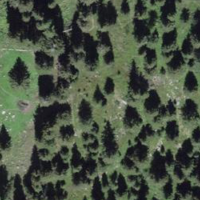
EUNIS habitat code: 44
Species observed at this site:
Vanessa cardui
Viola calcarata